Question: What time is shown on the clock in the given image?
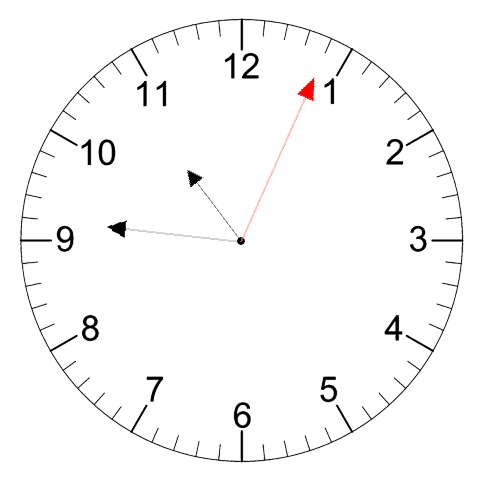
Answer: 10:46:04